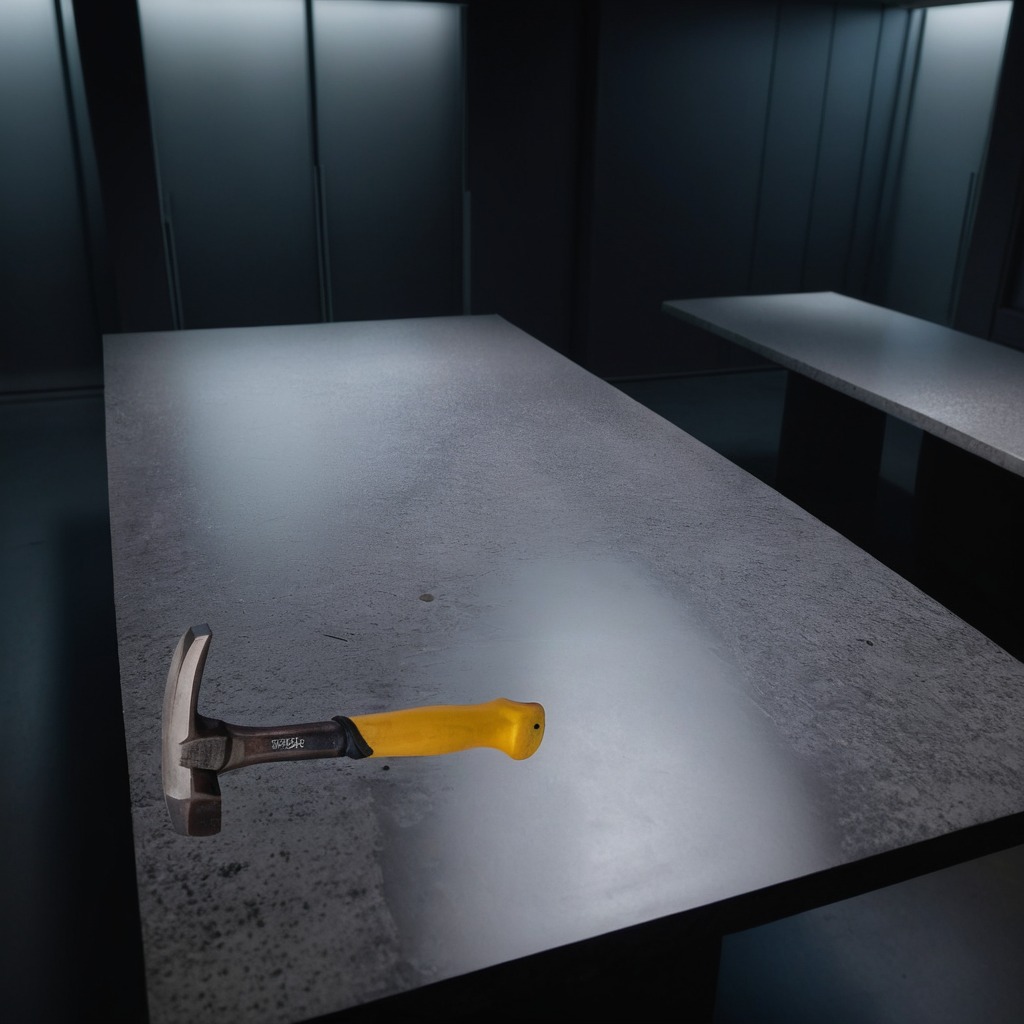
A hammer lies on the clean granite table inside a workshop at night dim ambient light soft shadows worn but